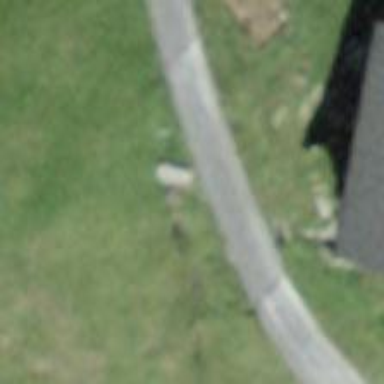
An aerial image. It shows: Bench.